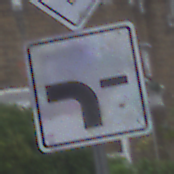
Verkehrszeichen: VerlaufVorfahrtsstrasse6
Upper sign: Vorfahrtsstrasse
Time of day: MorningAfternoon
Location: Outdoor (Urban)
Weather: Overcast
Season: NotSpecified
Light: Natural